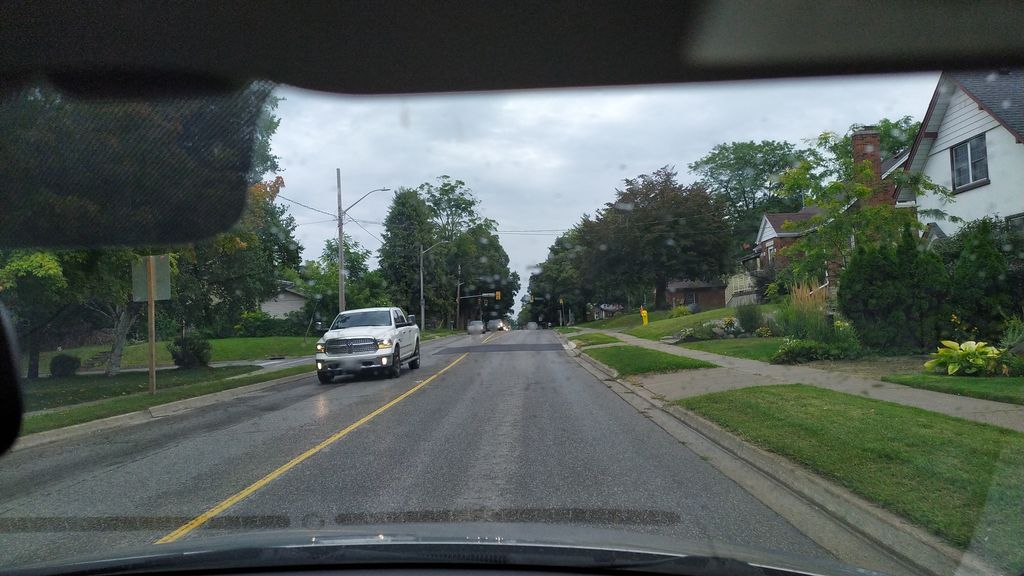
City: kitchener-waterloo